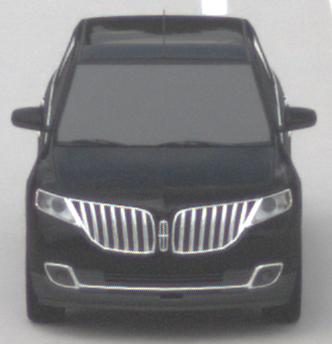
Make: Lincoln
Model: MKX
Detailed model: Gen. 1 CD3
Model produced from: 2010
Model produced until: 2015
Doors: 5
Color: black
Road condition: dry road
Daytime: morning or afternoon
Contrast: low contrast